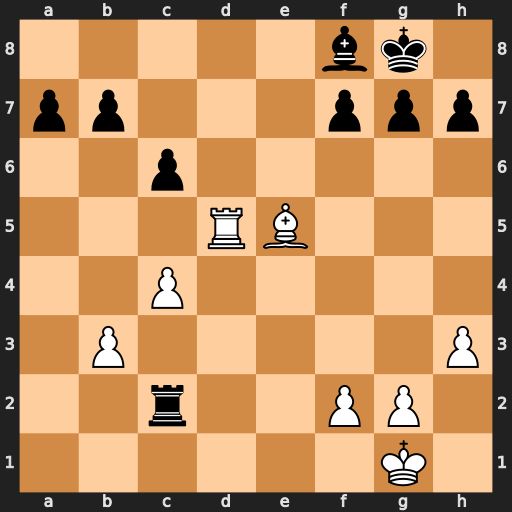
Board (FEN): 5bk1/pp3ppp/2p5/3RB3/2P5/1P5P/2r2PP1/6K1
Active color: w
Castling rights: -
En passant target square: -
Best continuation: Rd8 f6 Bd6